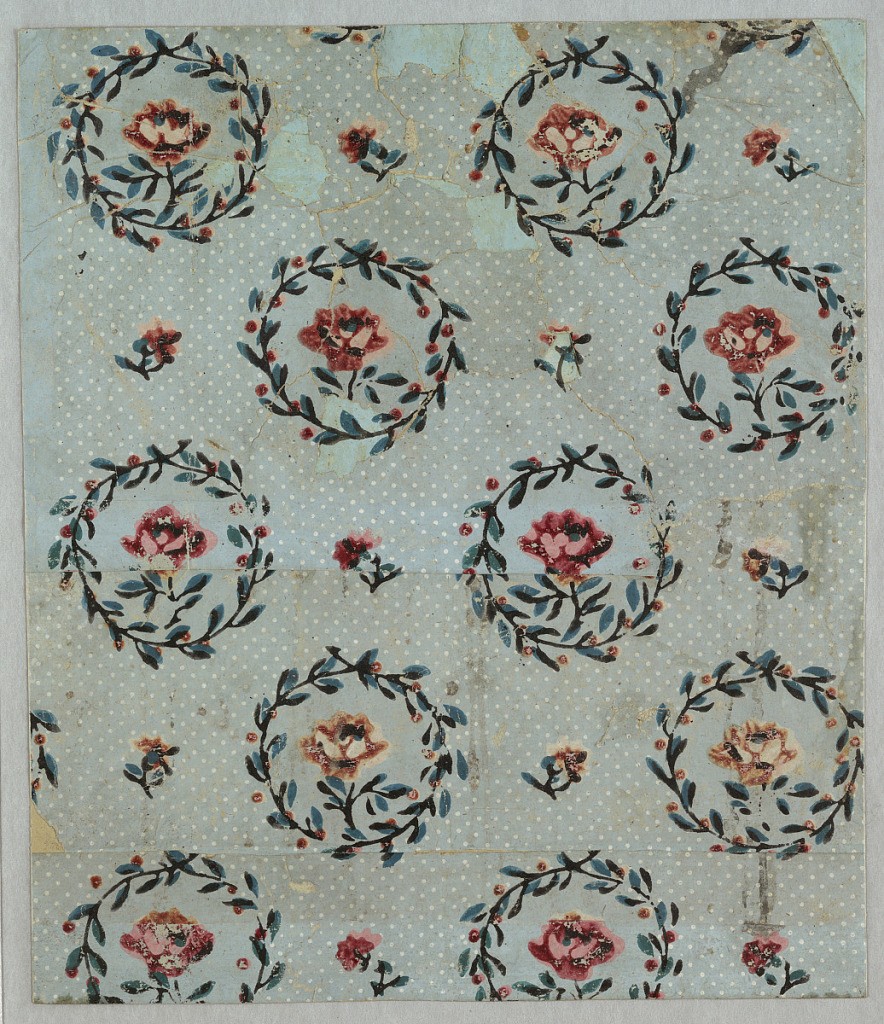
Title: Sidewall
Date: ca. 1780
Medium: Block-printed on handmade paper
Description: Diagonal lines of white dots on a pale blue field. Dotting interrupted by repeating wreath medallions containing roses, with rose buds sewn over field. Vertical rectangle.